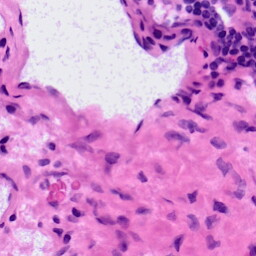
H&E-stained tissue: LymphNode